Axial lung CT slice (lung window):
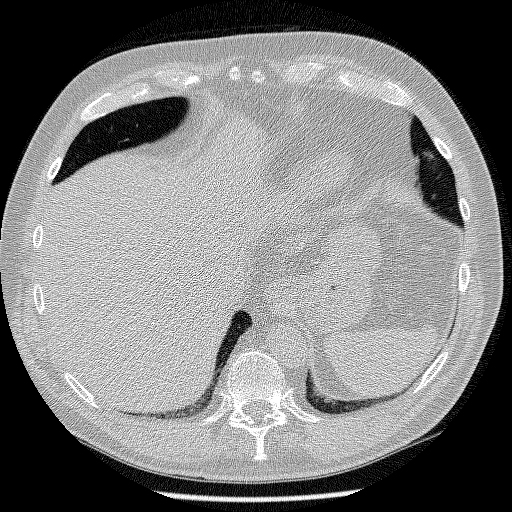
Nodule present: no